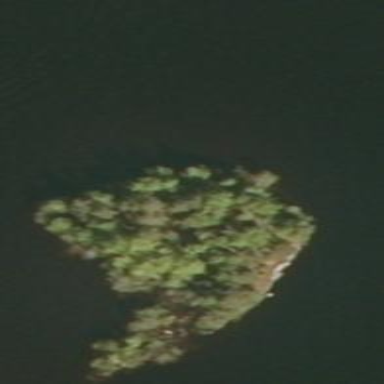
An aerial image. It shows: Island.